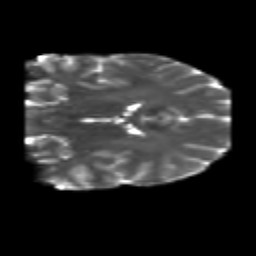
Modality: T2w
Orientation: coronal
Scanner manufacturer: siemens
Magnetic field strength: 3 T
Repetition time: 6.8 s
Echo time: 0.093 s